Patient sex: F
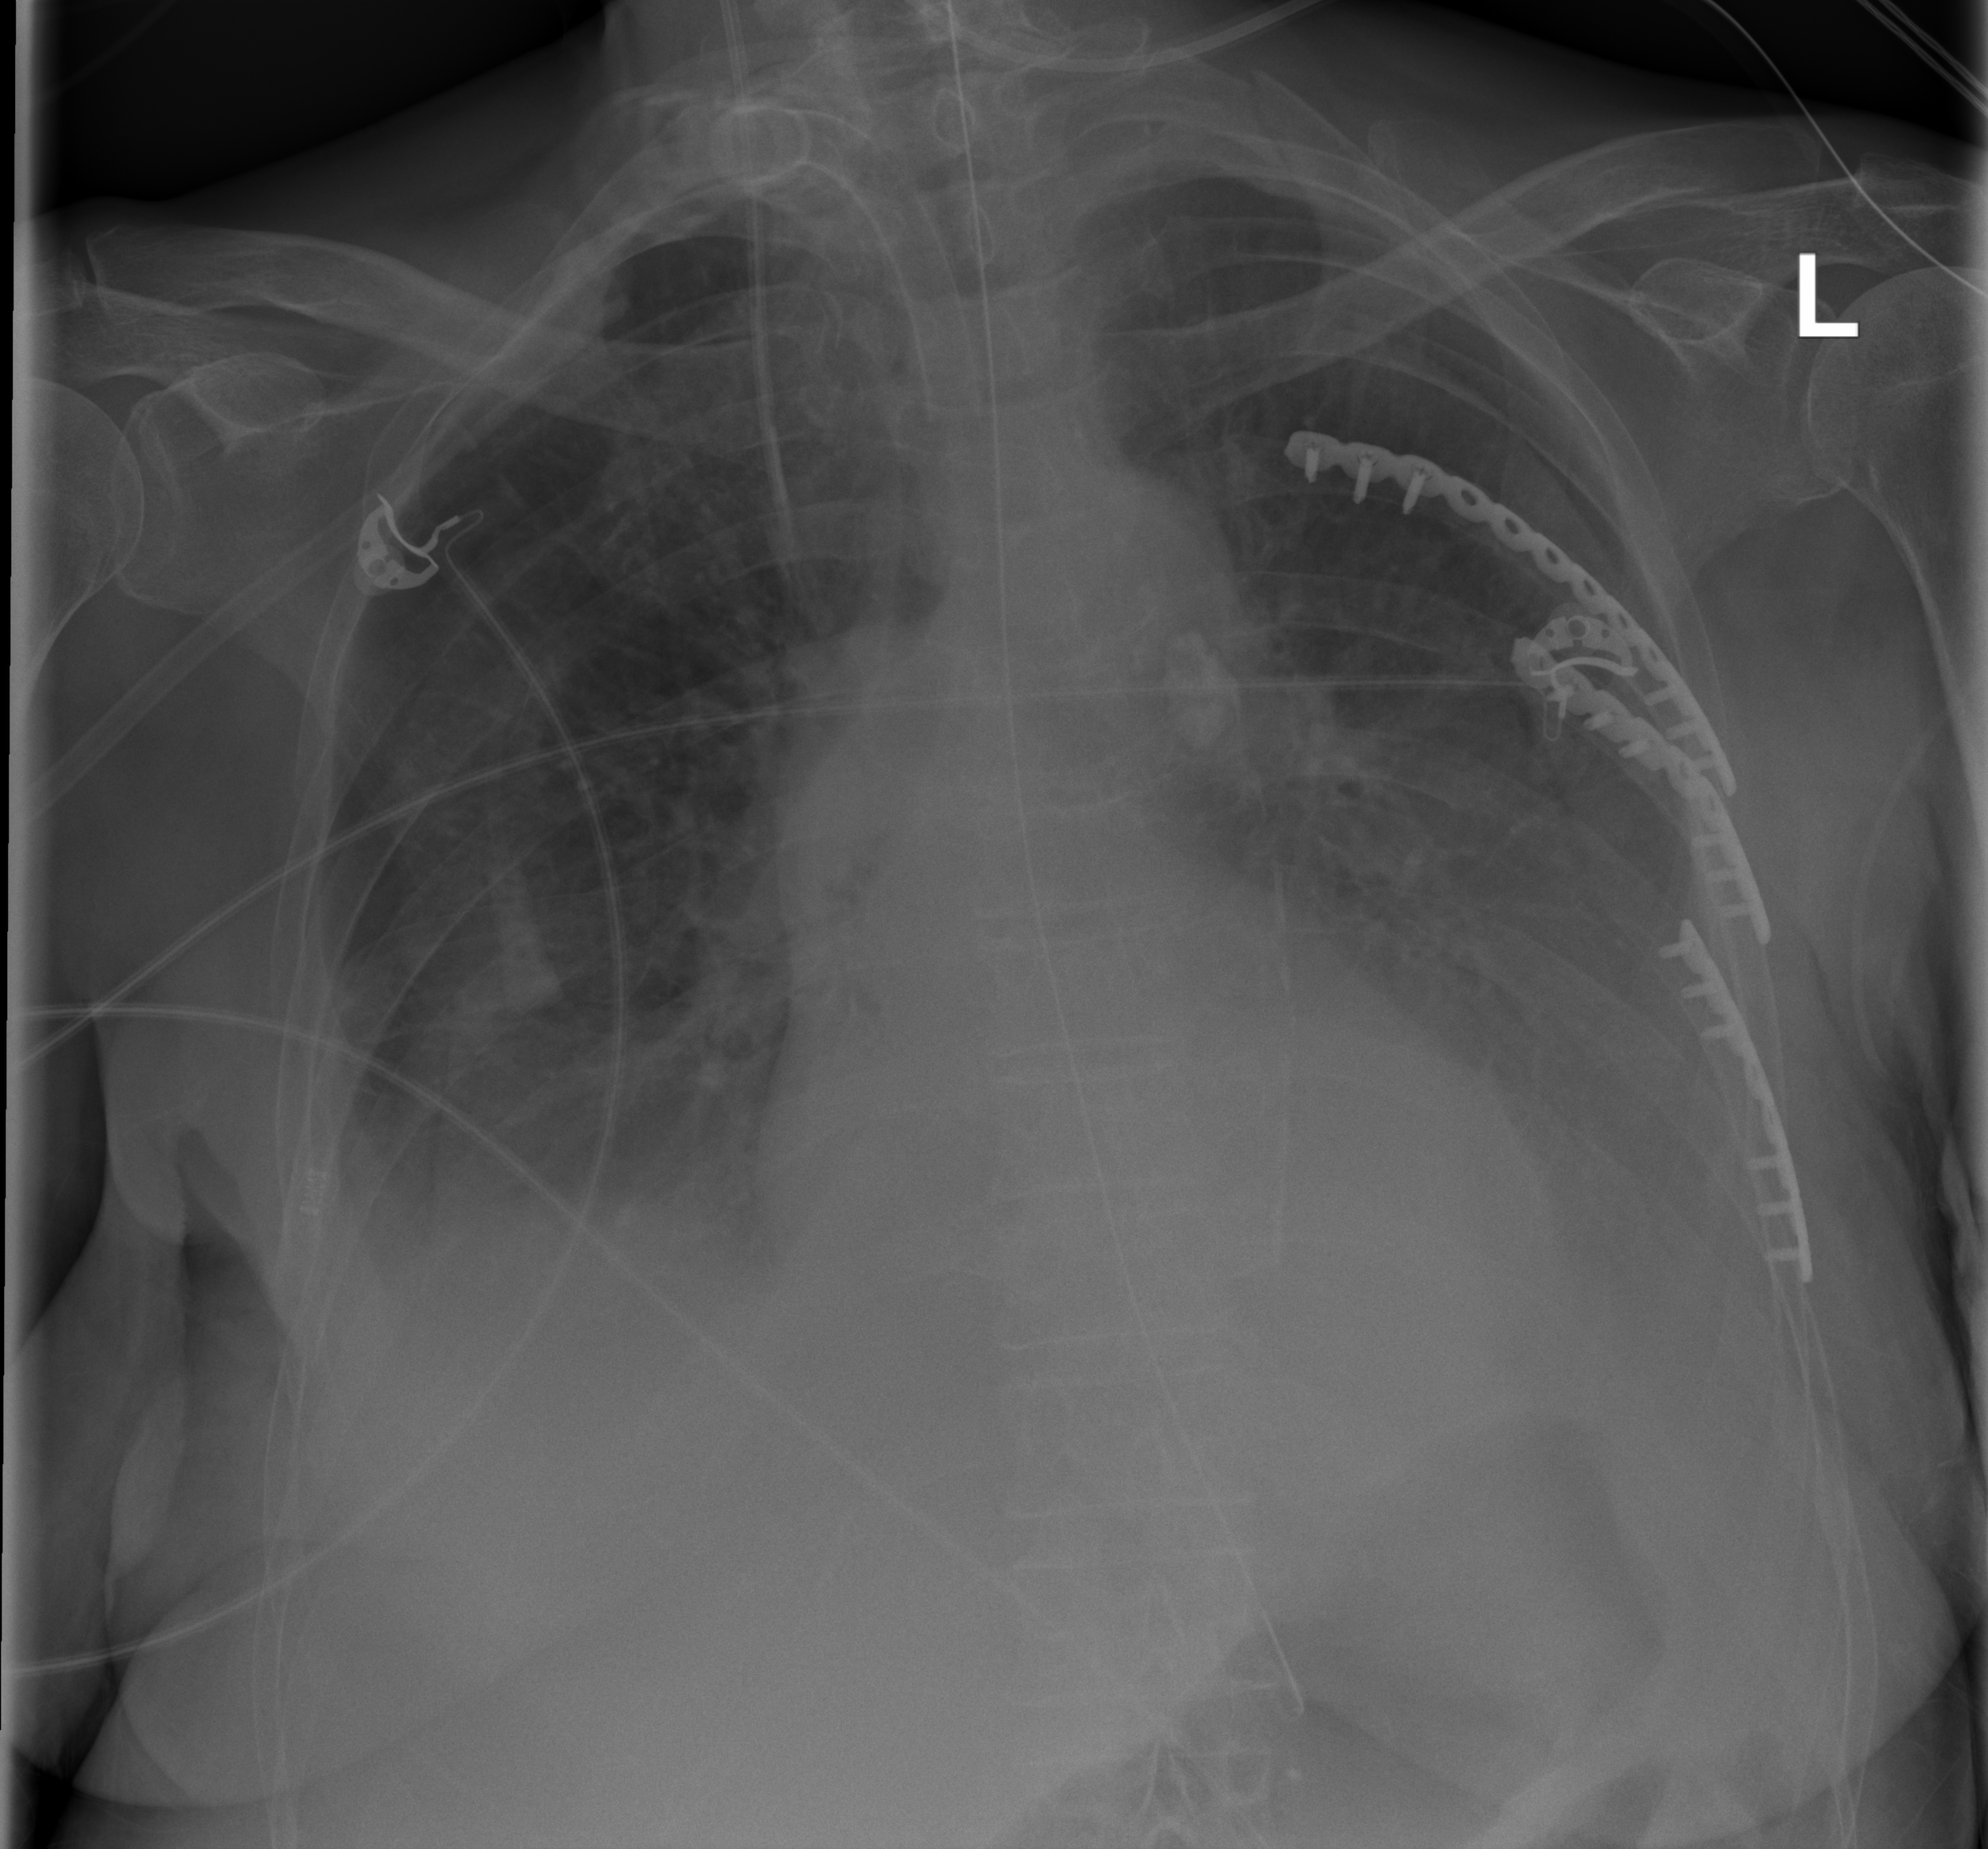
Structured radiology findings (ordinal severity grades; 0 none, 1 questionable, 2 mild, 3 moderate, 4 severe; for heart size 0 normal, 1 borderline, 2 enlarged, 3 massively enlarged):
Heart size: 0
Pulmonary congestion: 0
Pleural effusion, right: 2
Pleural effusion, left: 3
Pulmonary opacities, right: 0
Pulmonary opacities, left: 0
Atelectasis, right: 2
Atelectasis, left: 3